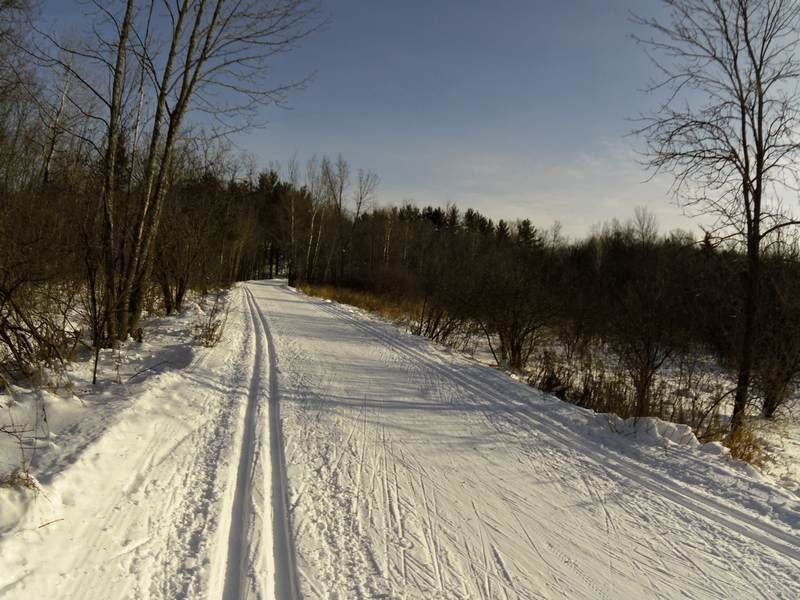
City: ottawa-gatineau